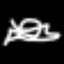
Label: squiggle